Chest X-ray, PA view. Patient: 54 years old, sex M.
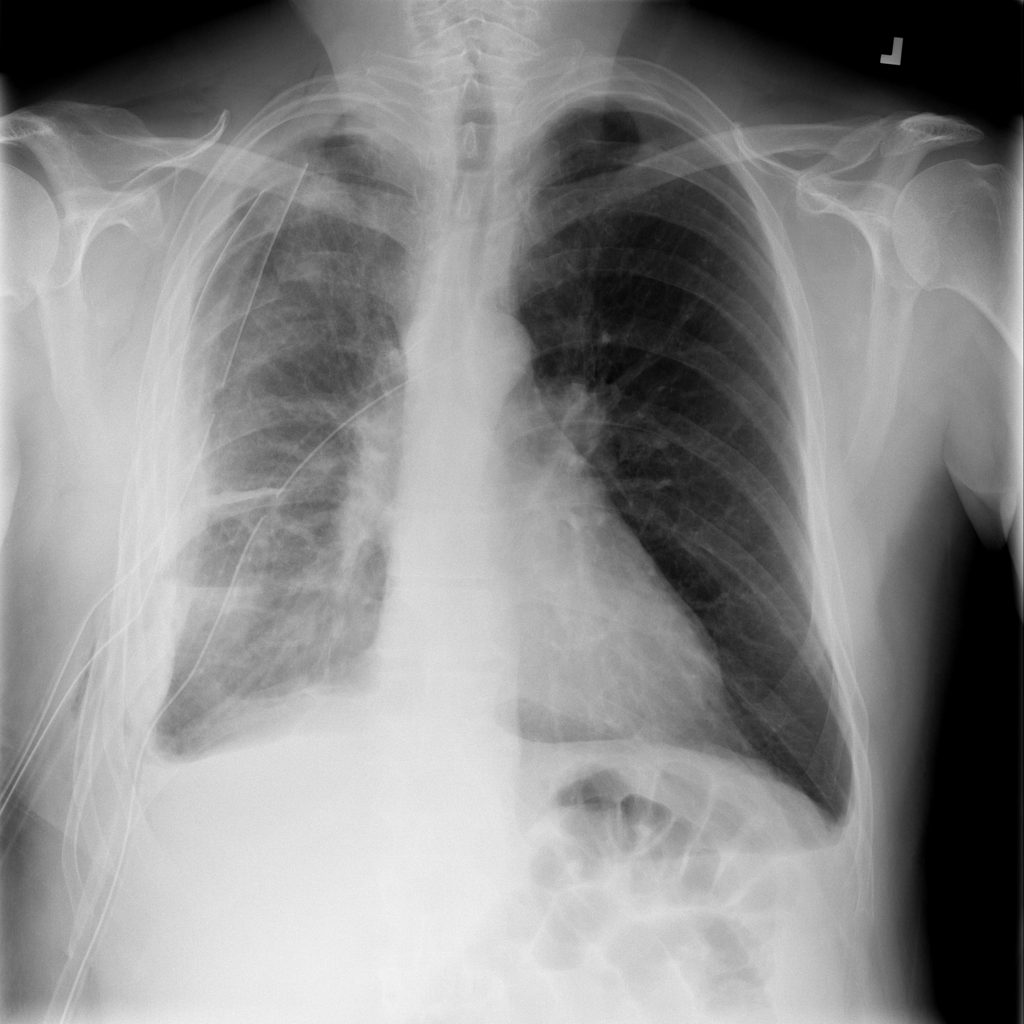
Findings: No Finding